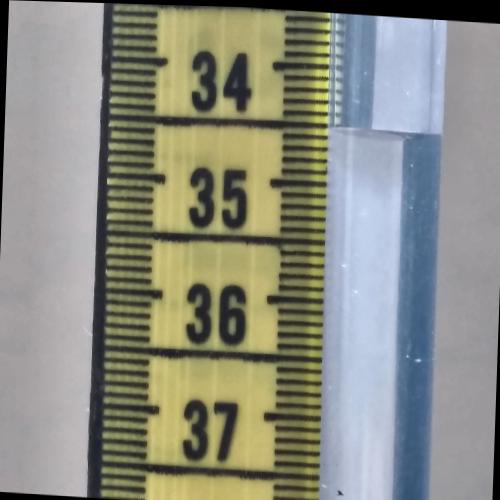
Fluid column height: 34.5 cm